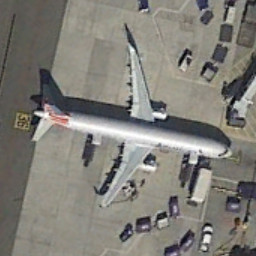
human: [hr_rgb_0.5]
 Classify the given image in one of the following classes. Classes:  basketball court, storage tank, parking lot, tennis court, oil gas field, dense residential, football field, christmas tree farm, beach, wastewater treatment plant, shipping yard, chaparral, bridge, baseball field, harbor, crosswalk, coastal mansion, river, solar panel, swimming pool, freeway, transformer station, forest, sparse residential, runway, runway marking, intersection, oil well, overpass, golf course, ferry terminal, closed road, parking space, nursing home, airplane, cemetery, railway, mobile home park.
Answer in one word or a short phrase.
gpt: airplane